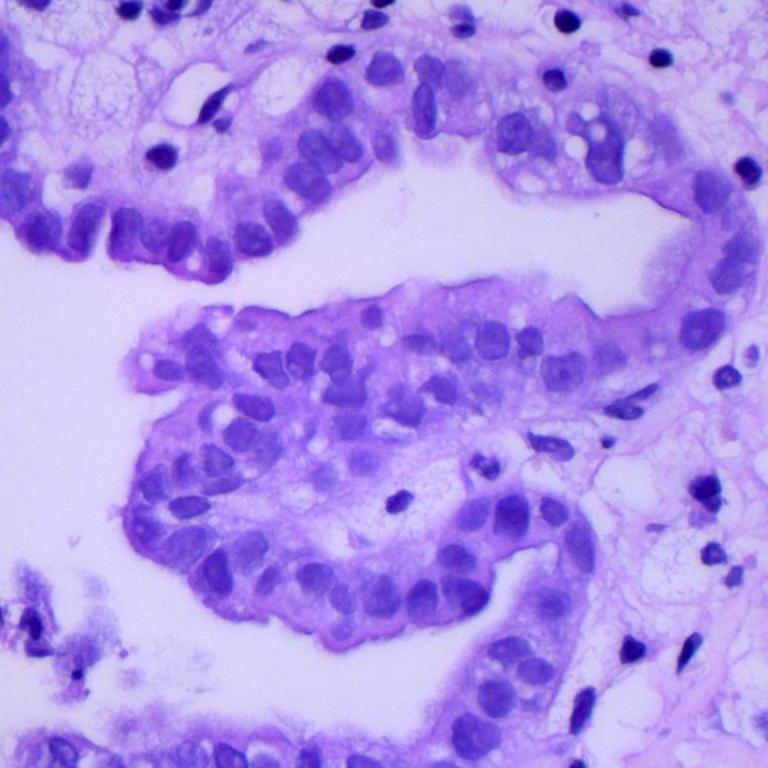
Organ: lung
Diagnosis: adenocarcinomas